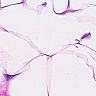
Metastatic tissue present: no